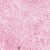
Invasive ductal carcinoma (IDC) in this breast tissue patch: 0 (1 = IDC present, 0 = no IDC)